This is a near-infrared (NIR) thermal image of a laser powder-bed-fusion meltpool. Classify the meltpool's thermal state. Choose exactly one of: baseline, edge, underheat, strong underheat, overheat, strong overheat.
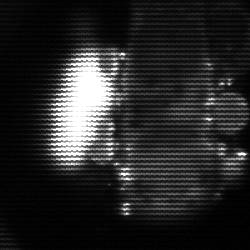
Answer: strong underheat